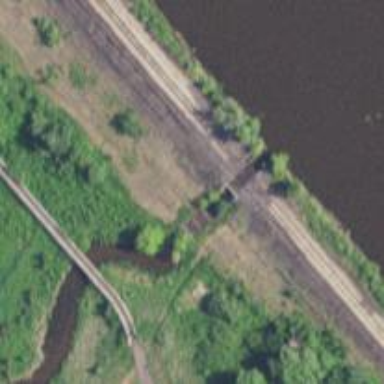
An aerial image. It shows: Disused railway spur.